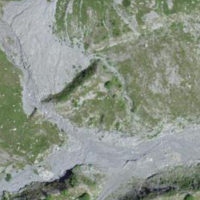
EUNIS habitat code: 26
Species observed at this site:
Doronicum grandiflorum